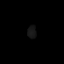
Tissue: prostate
Cell type: B cells
Senescence score: 0.36
Nuclear area (px): 109
Mean DAPI intensity: 22.174